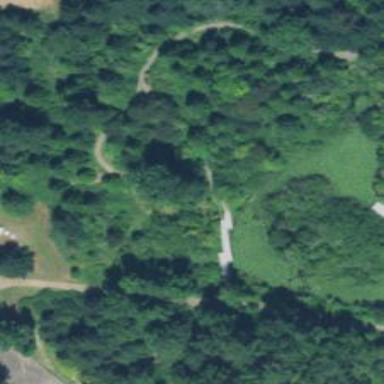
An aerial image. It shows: Path leading to bridge.